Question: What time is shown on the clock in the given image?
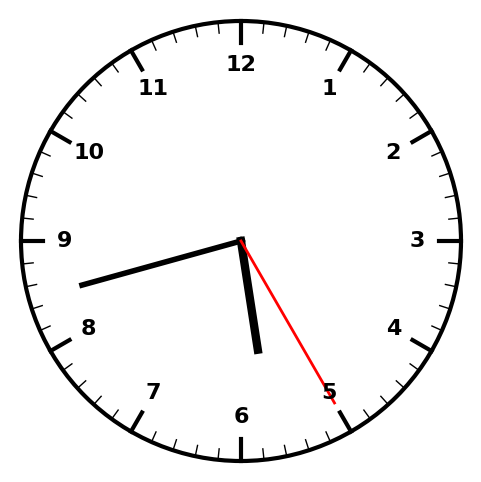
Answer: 05:42:25